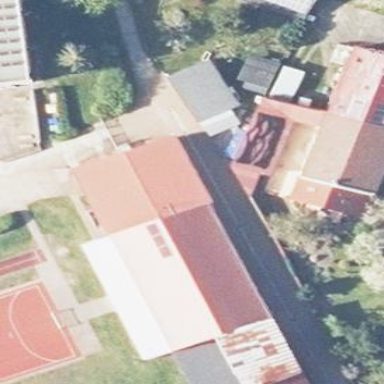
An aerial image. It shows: Sports hall building.